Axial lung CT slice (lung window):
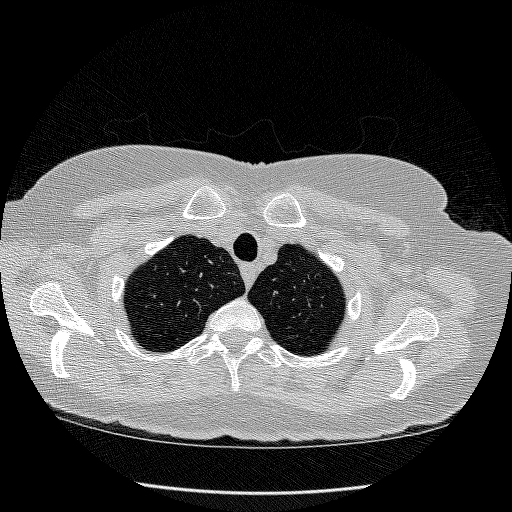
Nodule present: no